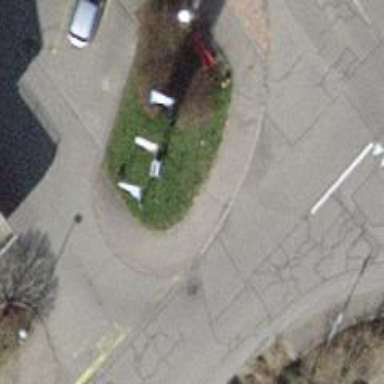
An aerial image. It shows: Flagpole with advertising flag.